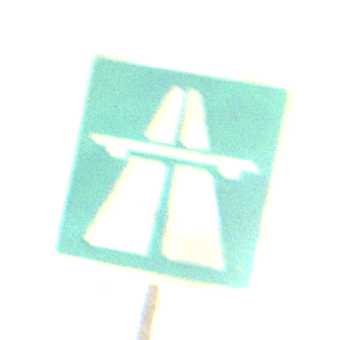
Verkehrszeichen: Autobahn
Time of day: Midday
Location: Indoor (Urban)
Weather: NotSpecified
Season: NotSpecified
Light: Natural